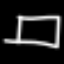
Label: square